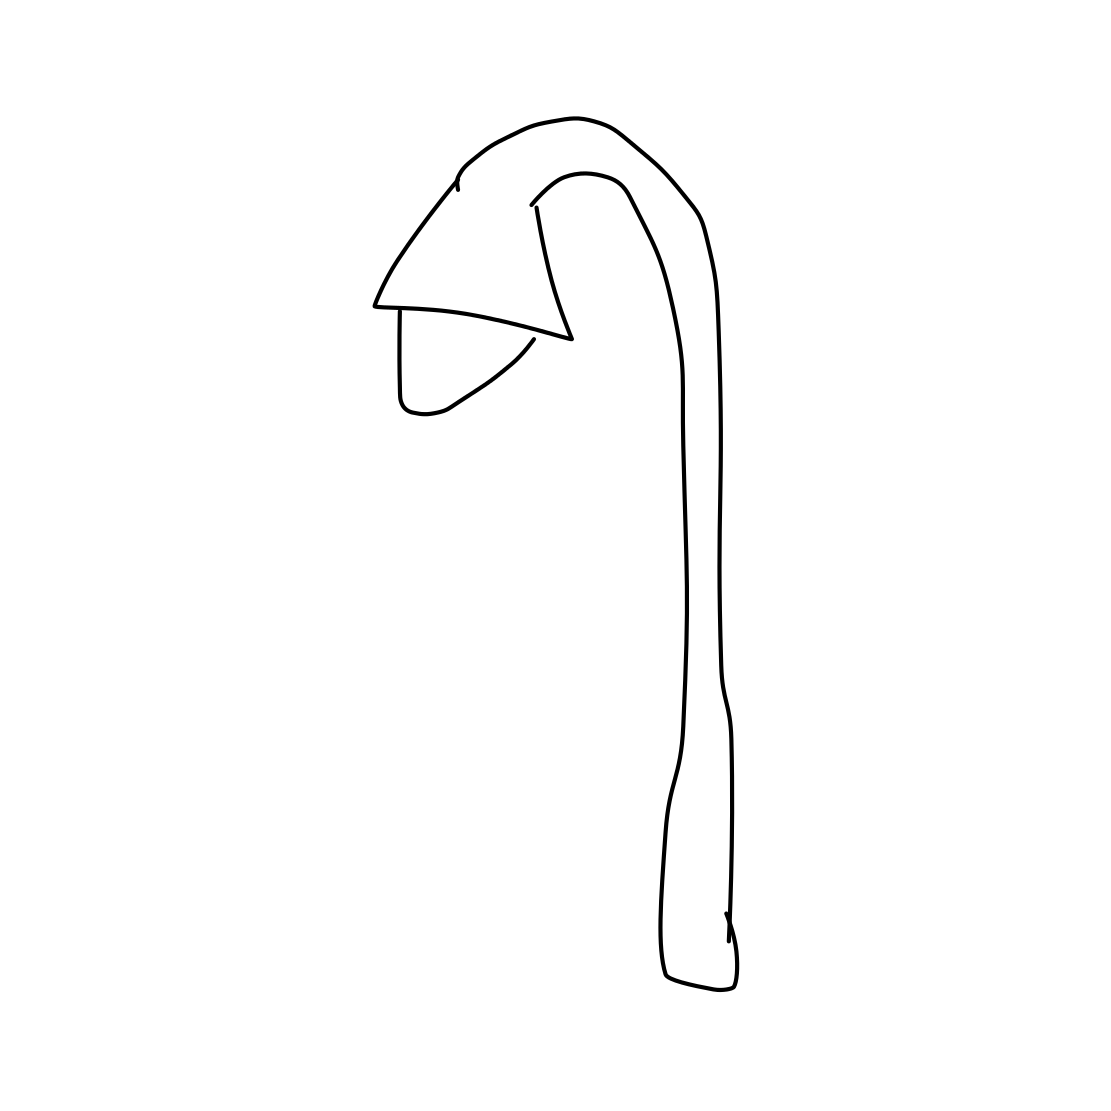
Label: streetlight